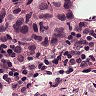
Metastatic tissue present: yes